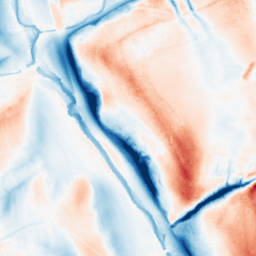
Category: classical
Decomposition family: gaussian_anisotropic
Decomposition parameters: sigma_x: 20
sigma_y: 2
Upsampling method: sinc_hamming
Upsampling parameters: scale: 4
kernel_size: 16
Upsampling scale: 4